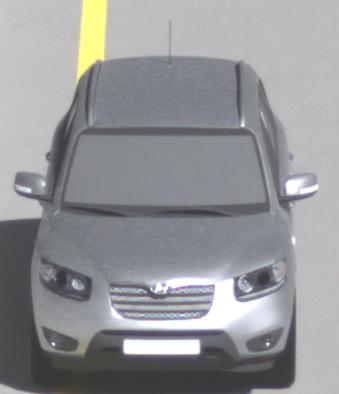
Make: Hyundai
Model: Santa Fe 2.4
Detailed model: Santa Fe (CM)
Model produced from: 2010/01
Model produced until: 2012/09
Doors: 5
Color: white
Road condition: wet road
Daytime: midday
Contrast: high contrast